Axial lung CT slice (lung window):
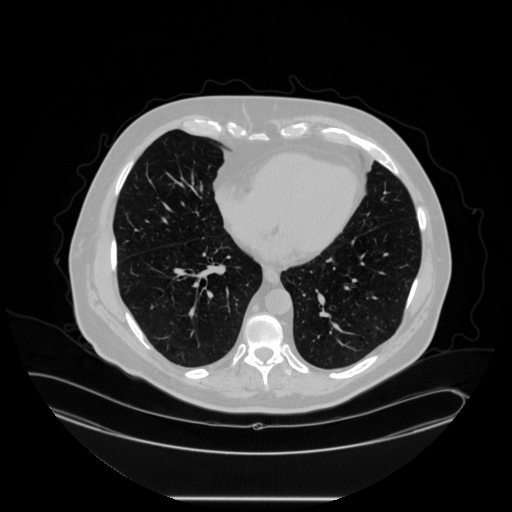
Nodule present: no